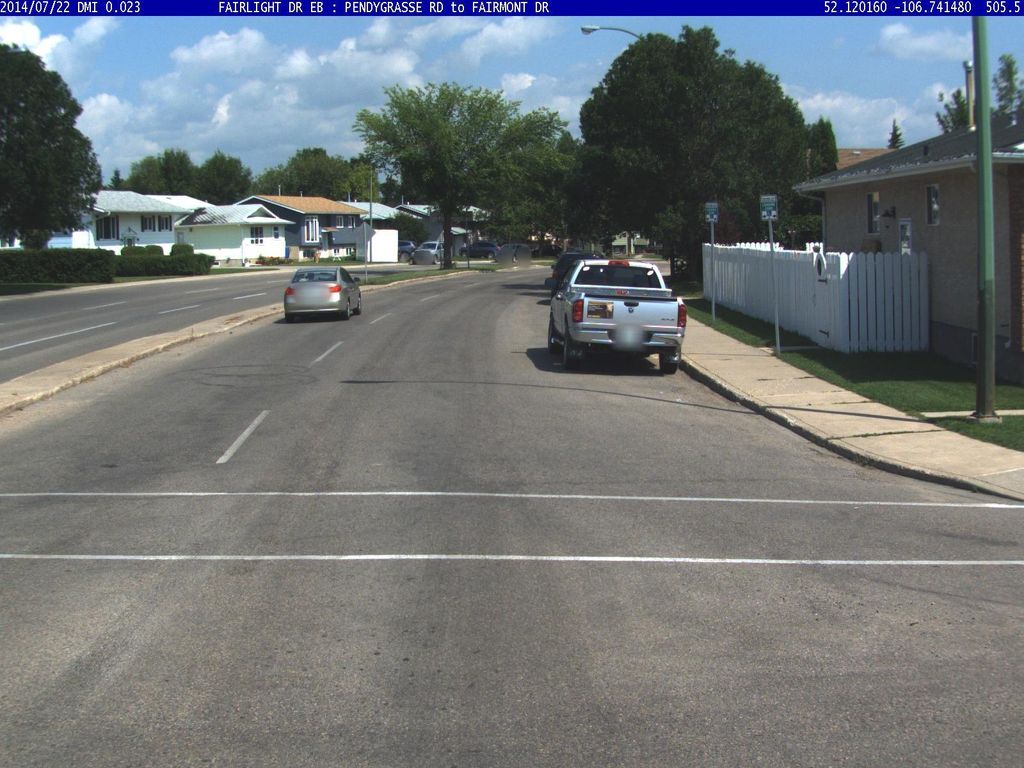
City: saskatoon